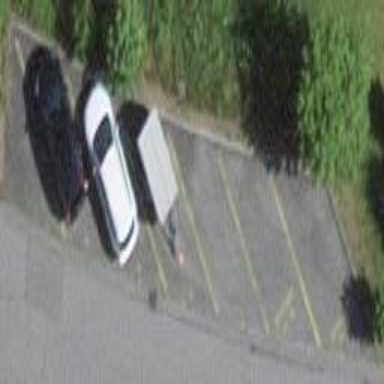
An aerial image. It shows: Parking area with surface.